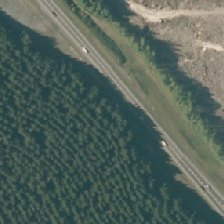
Land cover: low_producing_grassland